Field crop: maize
Growth stage: 1
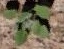
Species: chenopodium